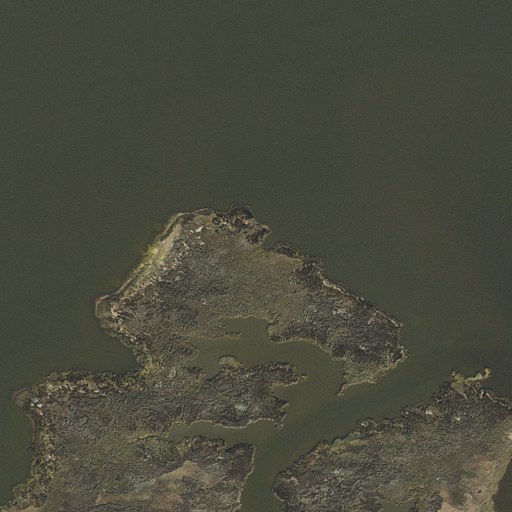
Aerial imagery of cape in Maryland named Sob Point containing open water, herbaceous wetlands, and barren land